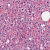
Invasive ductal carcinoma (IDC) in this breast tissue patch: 1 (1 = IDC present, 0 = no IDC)